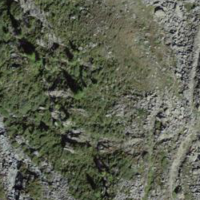
EUNIS habitat code: 48
Species observed at this site:
Cryptogramma crispa